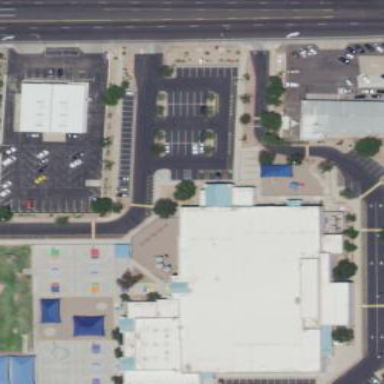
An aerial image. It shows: School building.